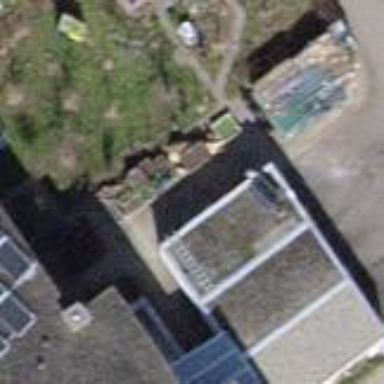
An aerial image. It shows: Group of garages.